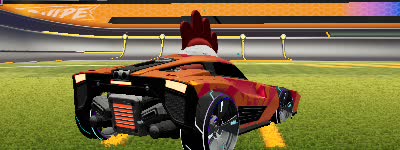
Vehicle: breakout